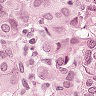
Metastatic tissue present: yes